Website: walmart
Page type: account-selection
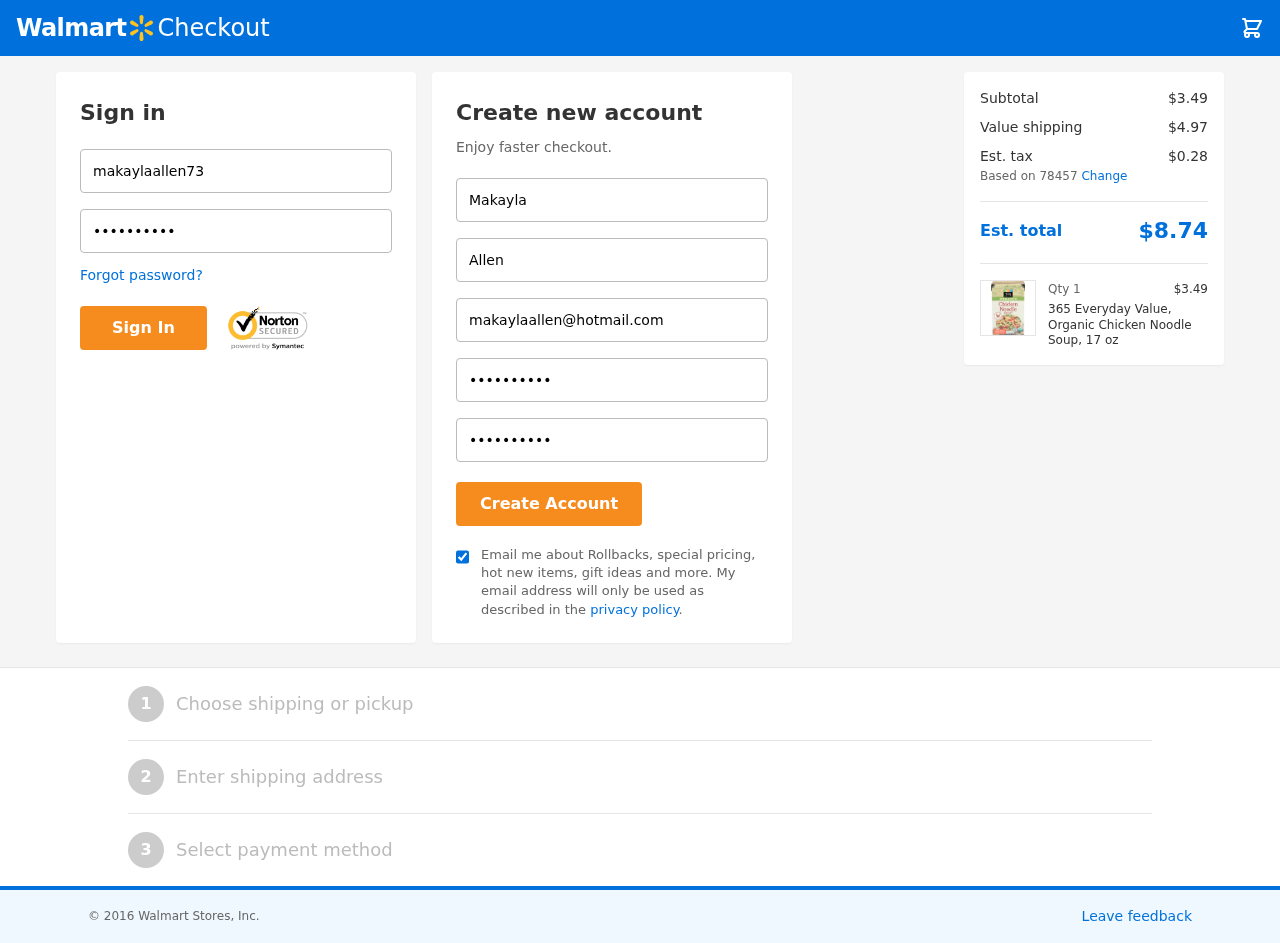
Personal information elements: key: PII_EMAIL
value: makaylaallen@hotmail.com
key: PII_FIRSTNAME
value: Makayla
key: PII_LASTNAME
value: Allen
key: PII_LOGIN_USERNAME
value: makaylaallen73
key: PII_POSTCODE
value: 78457
Product elements: key: PRODUCT1_NAME
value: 365 Everyday Value, Organic Chicken Noodle Soup, 17 oz
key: PRODUCT1_PRICE
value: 3.49
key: PRODUCT1_QUANTITY
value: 1
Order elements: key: ORDER_SUBTOTAL
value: $3.49
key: ORDER_SHIPPING_COST
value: $4.97
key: ORDER_TAX
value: $0.28
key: ORDER_TOTAL
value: $8.74